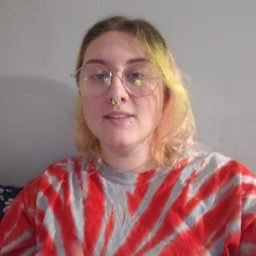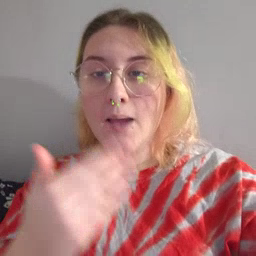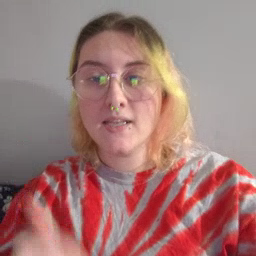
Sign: napkin